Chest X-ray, AP view. Patient: 55 years old, sex M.
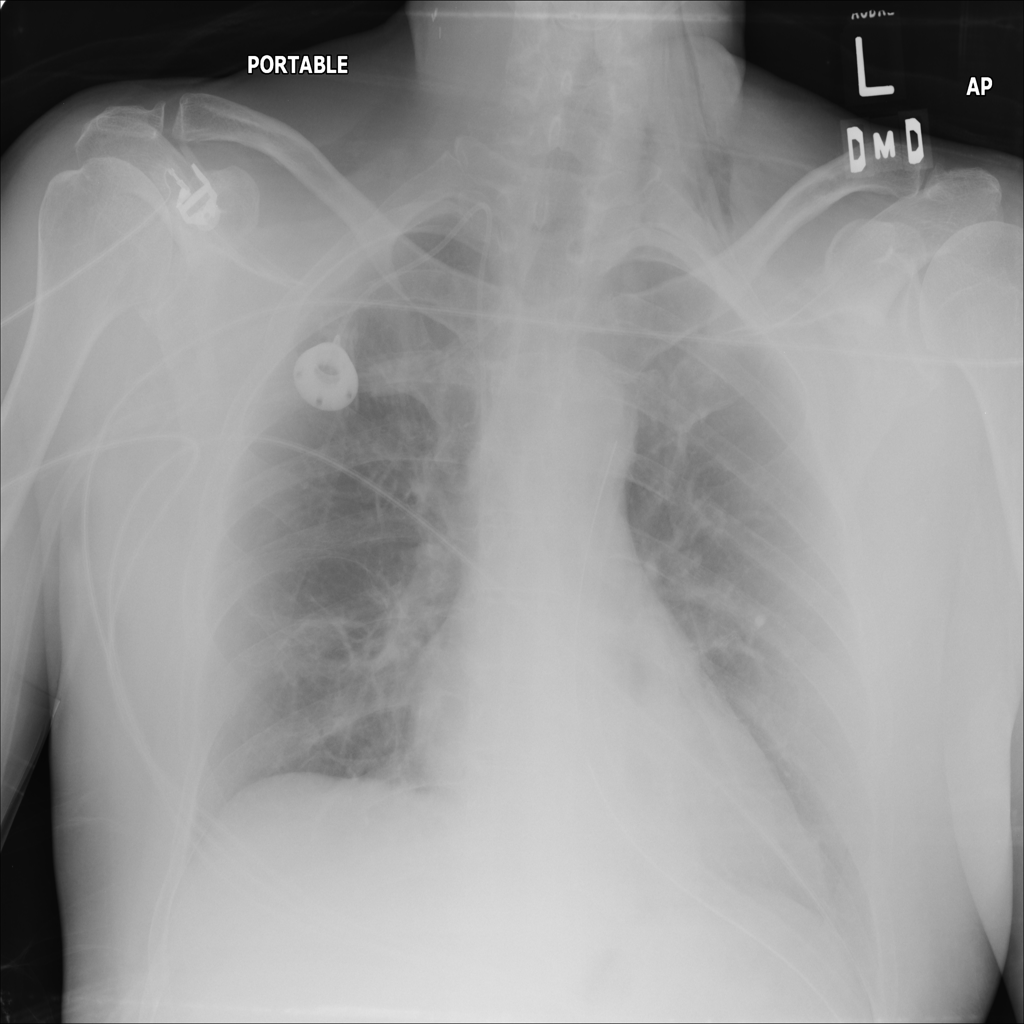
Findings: Atelectasis